Question: I wonder how to start/stop a ColdFusion 10 instance from terminal. If I restart the CF Server, it automatically starts the cfusion instance; other instances need to be started with CFIDE/administrator -> Enterprise Manager -> Instance Manager -> click on play-icon:

How could I start my instance named "standardwebs" from command line?
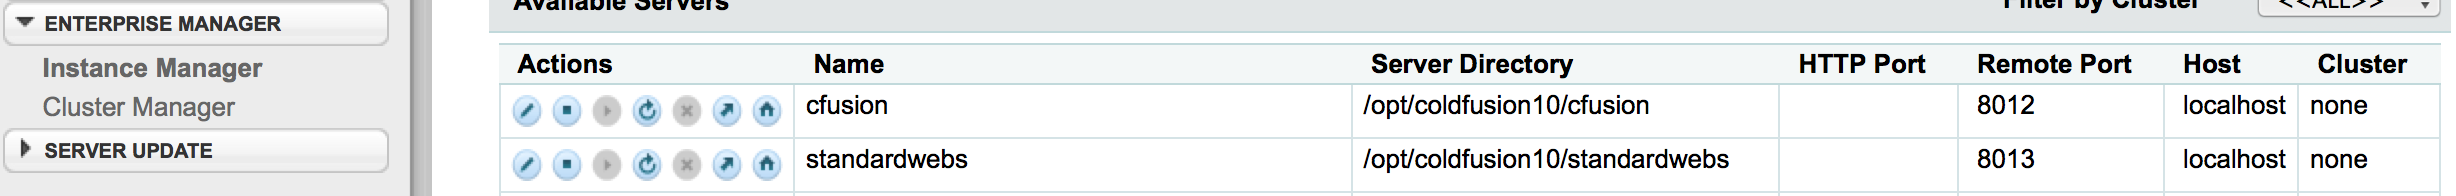
Answer: Take a look in '{instance-dir}/bin' and you should find a startup script for that instance.